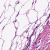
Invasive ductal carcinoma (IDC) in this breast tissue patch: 0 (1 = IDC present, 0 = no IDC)